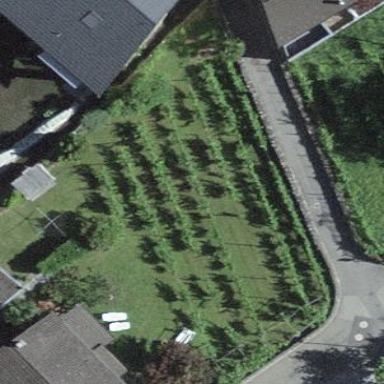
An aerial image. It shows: Vineyard.